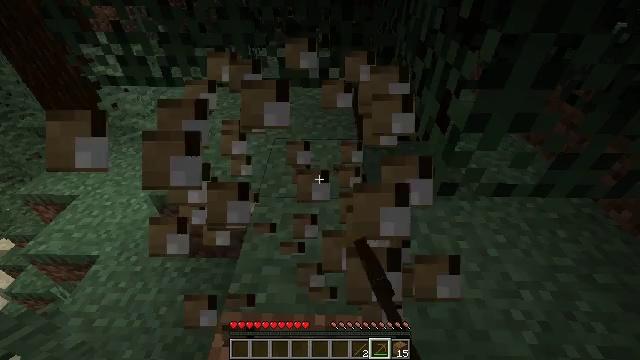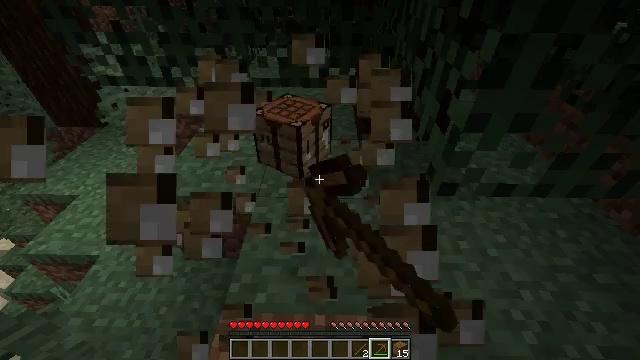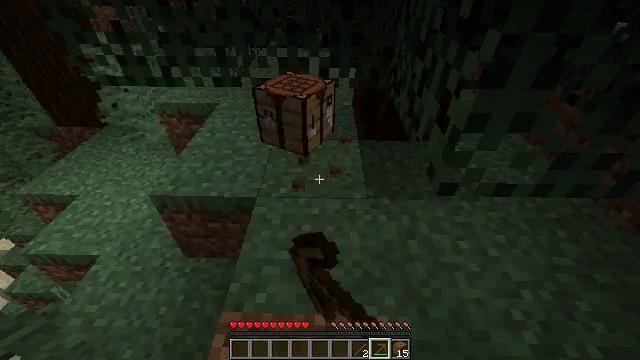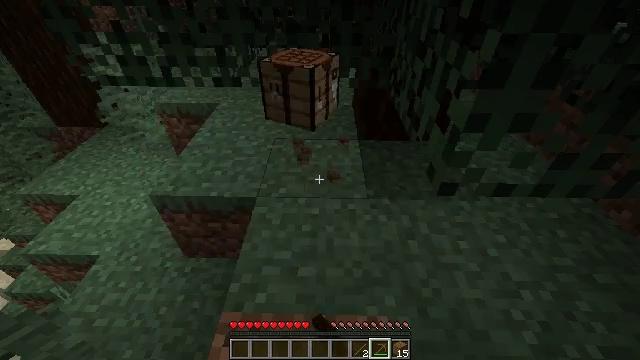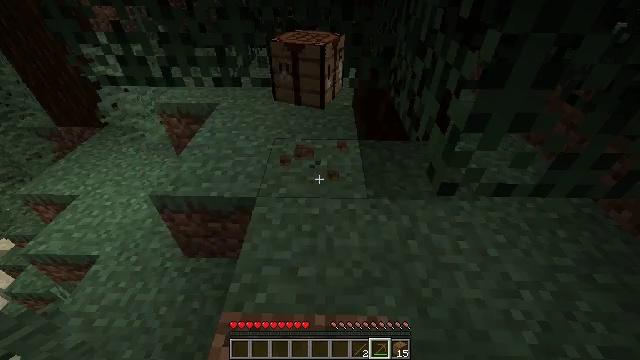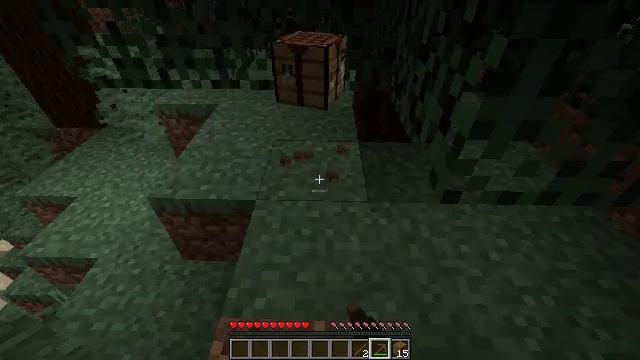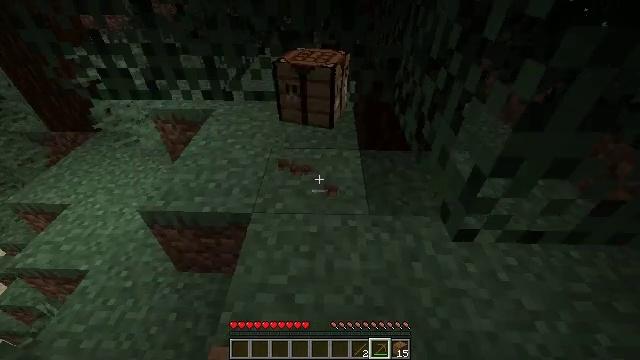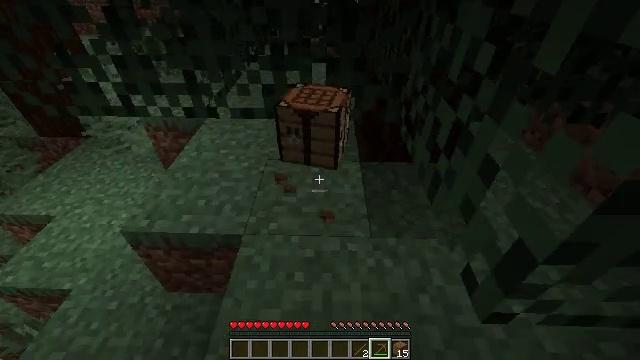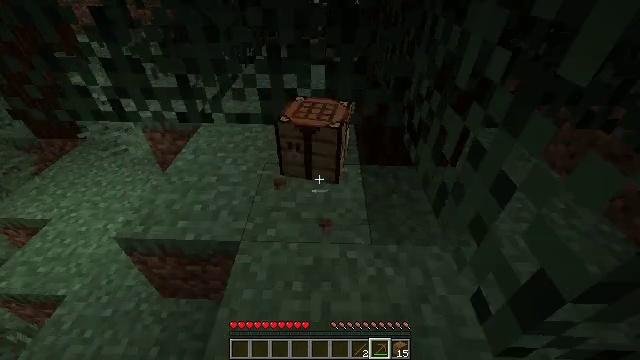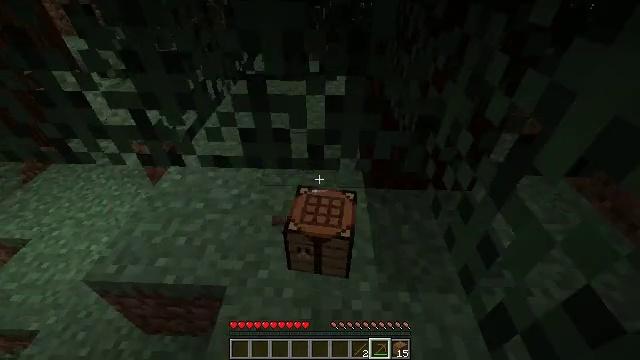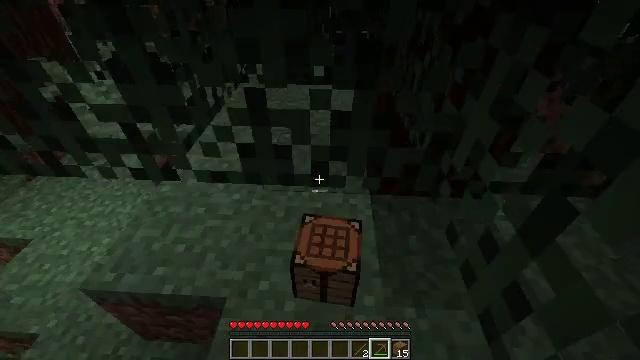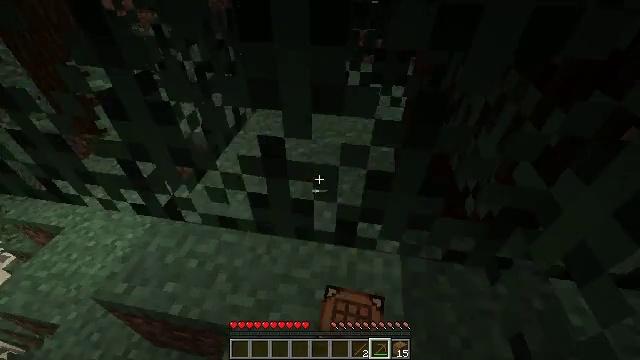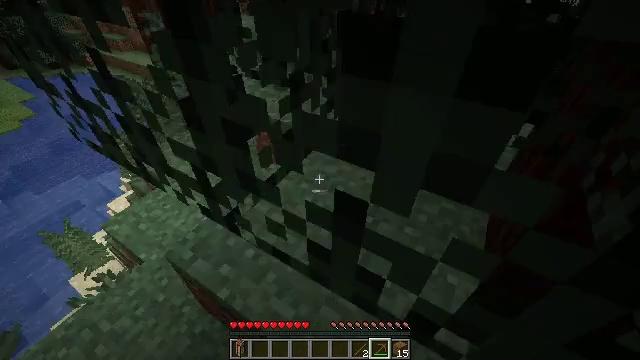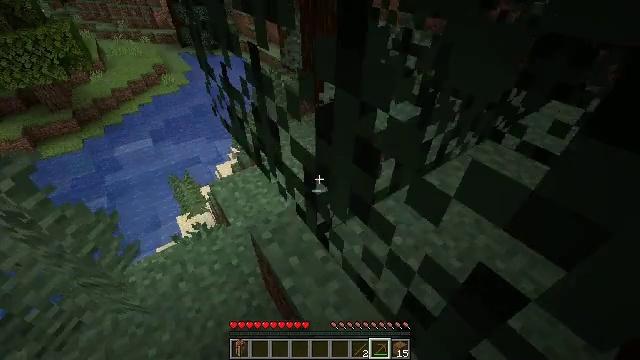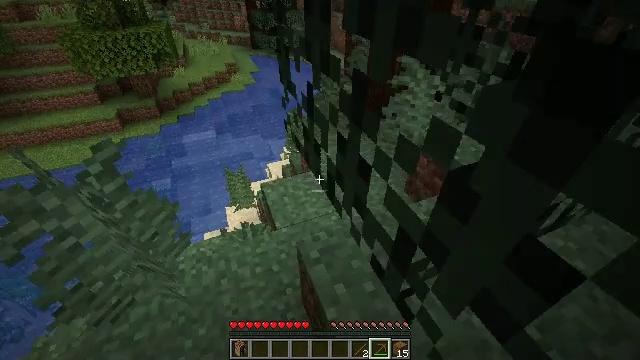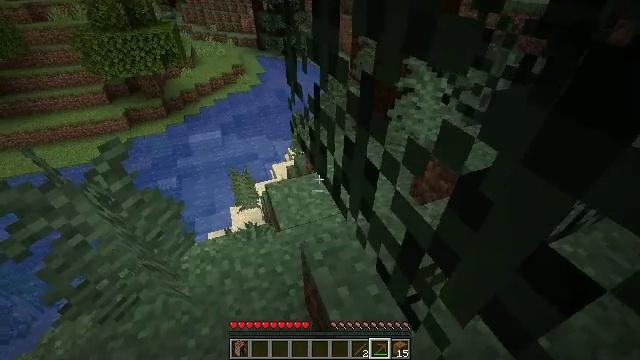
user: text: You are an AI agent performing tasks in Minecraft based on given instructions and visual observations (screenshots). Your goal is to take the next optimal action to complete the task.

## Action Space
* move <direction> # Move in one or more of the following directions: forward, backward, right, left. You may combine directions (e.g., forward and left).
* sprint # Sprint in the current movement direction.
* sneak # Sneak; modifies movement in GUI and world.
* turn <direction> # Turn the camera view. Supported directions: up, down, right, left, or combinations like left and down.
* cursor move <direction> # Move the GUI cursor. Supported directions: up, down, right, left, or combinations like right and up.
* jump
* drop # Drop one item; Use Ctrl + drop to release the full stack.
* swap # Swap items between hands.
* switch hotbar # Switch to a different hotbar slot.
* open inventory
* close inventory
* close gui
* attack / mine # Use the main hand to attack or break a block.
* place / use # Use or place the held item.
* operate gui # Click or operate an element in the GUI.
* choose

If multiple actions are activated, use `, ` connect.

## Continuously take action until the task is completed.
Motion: motion action
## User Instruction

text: Gather spruce log by chopping the tree.
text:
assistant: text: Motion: attack / mine
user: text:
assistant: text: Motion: attack / mine
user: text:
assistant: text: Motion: attack / mine
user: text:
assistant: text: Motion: attack / mine
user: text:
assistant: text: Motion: move forward
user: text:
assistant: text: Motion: move forward
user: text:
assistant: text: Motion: move forward
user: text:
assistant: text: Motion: move forward
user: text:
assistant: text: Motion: move forward
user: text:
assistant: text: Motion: move forward, turn left
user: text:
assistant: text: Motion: move forward, turn left
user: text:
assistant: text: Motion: move forward, turn left
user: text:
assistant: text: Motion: move forward, turn left
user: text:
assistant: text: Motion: move forward, turn left and up
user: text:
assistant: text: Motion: move forward, turn left
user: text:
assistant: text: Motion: move forward
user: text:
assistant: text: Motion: move forward
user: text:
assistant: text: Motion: move forward
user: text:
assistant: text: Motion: move forward
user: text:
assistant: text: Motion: move forward, turn right and up
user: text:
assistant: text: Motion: move forward, turn right and up
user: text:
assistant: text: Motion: move forward, turn right and up
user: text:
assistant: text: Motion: move forward, turn right and up
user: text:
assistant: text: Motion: move forward, turn right and up
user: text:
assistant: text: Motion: move forward
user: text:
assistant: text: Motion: move forward
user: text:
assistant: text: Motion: move forward
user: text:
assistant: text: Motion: move forward, turn right and up
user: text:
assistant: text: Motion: move forward, turn right and up
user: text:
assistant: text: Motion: move forward, turn right and up